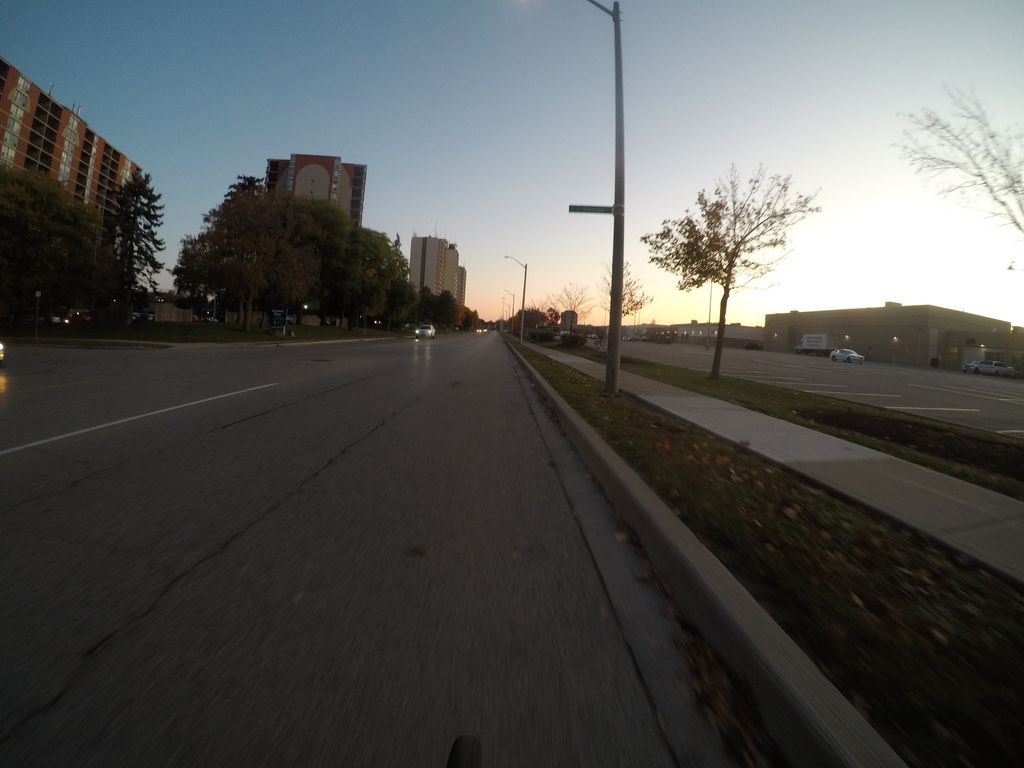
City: kitchener-waterloo